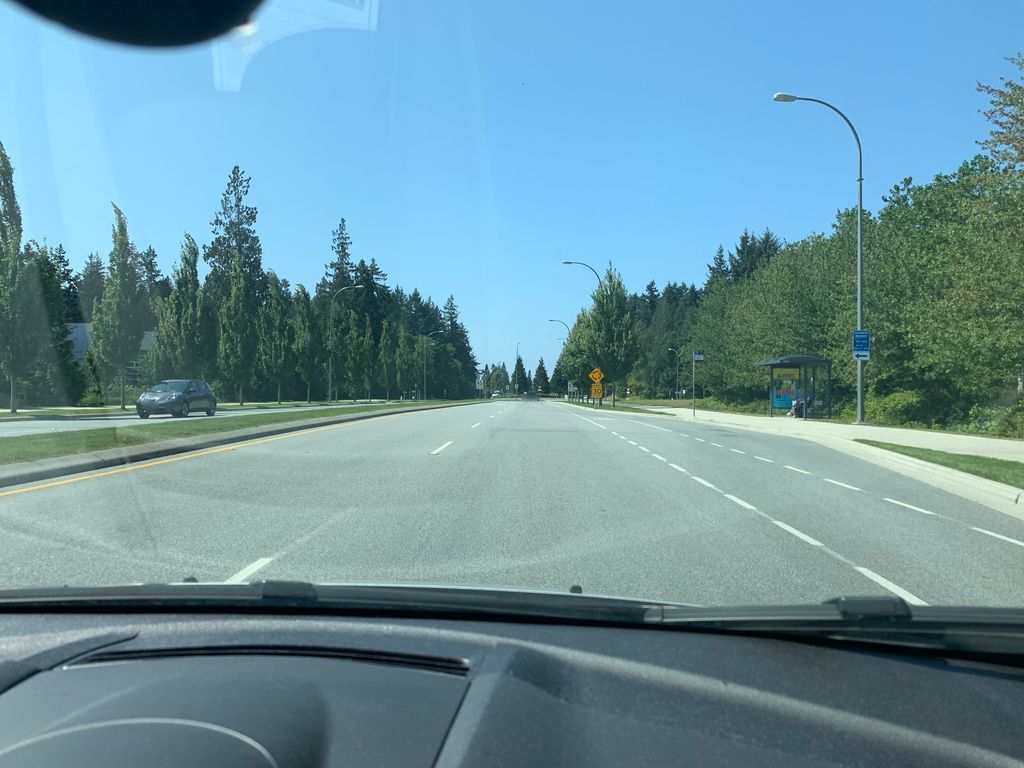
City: vancouver